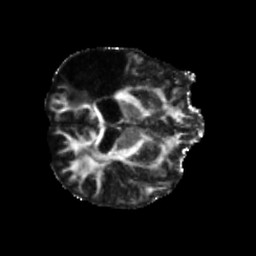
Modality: FA
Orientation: axial
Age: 55
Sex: male
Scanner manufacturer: siemens
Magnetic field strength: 3 T
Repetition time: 5.25 s
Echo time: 0.08 s